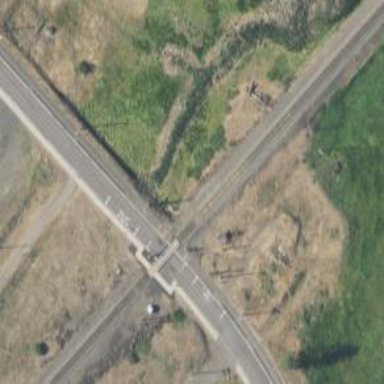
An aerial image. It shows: Crossing for the railway.